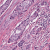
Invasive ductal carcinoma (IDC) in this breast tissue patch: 1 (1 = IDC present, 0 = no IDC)